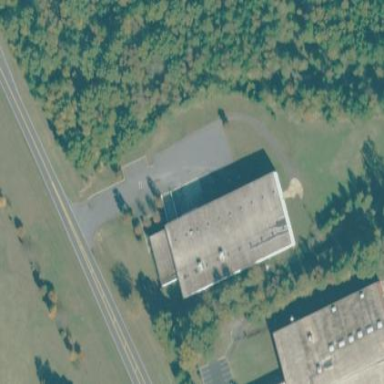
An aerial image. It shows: Commercial building.